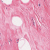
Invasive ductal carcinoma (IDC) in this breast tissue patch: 0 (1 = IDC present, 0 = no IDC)